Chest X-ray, PA view. Patient: 84 years old, sex F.
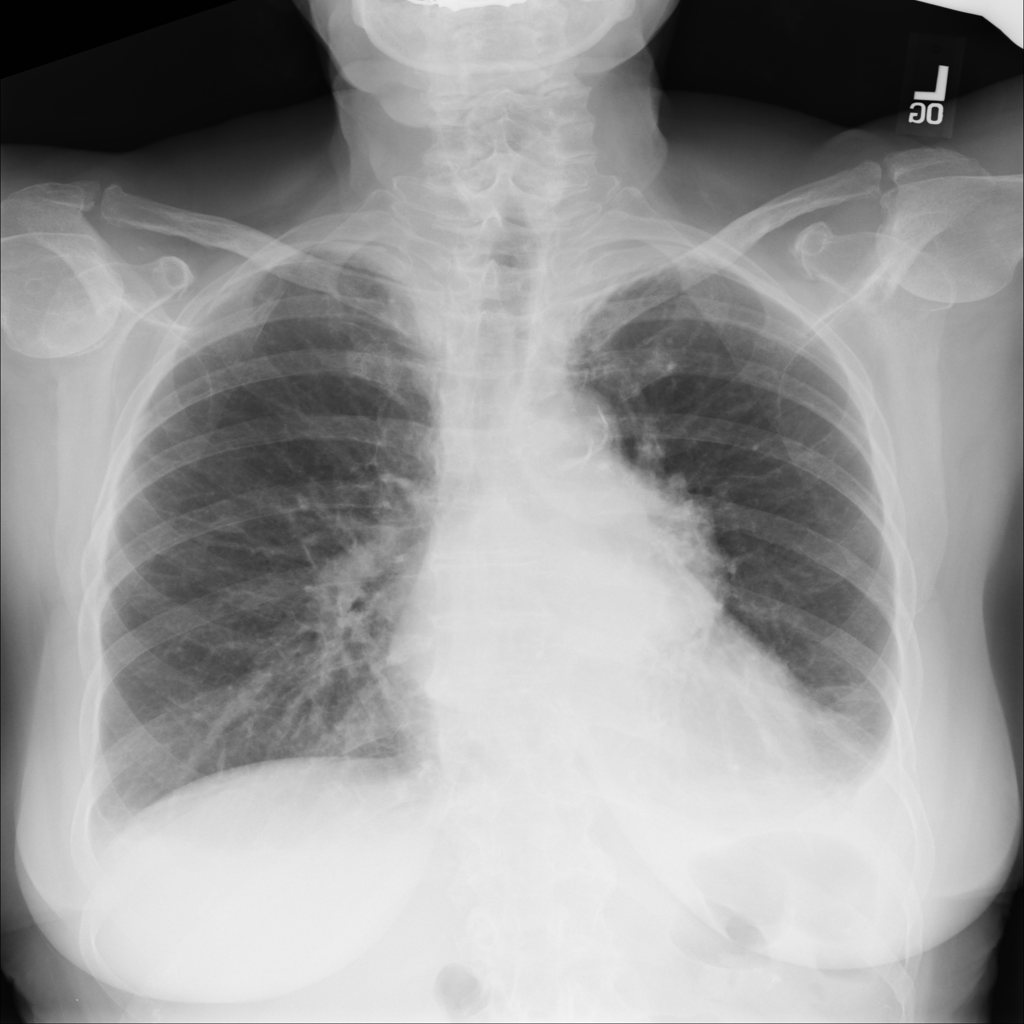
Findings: Mass, Pleural_Thickening